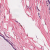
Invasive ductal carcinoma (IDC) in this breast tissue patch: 0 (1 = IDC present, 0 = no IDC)